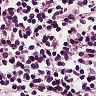
Metastatic tissue present: no